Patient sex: M
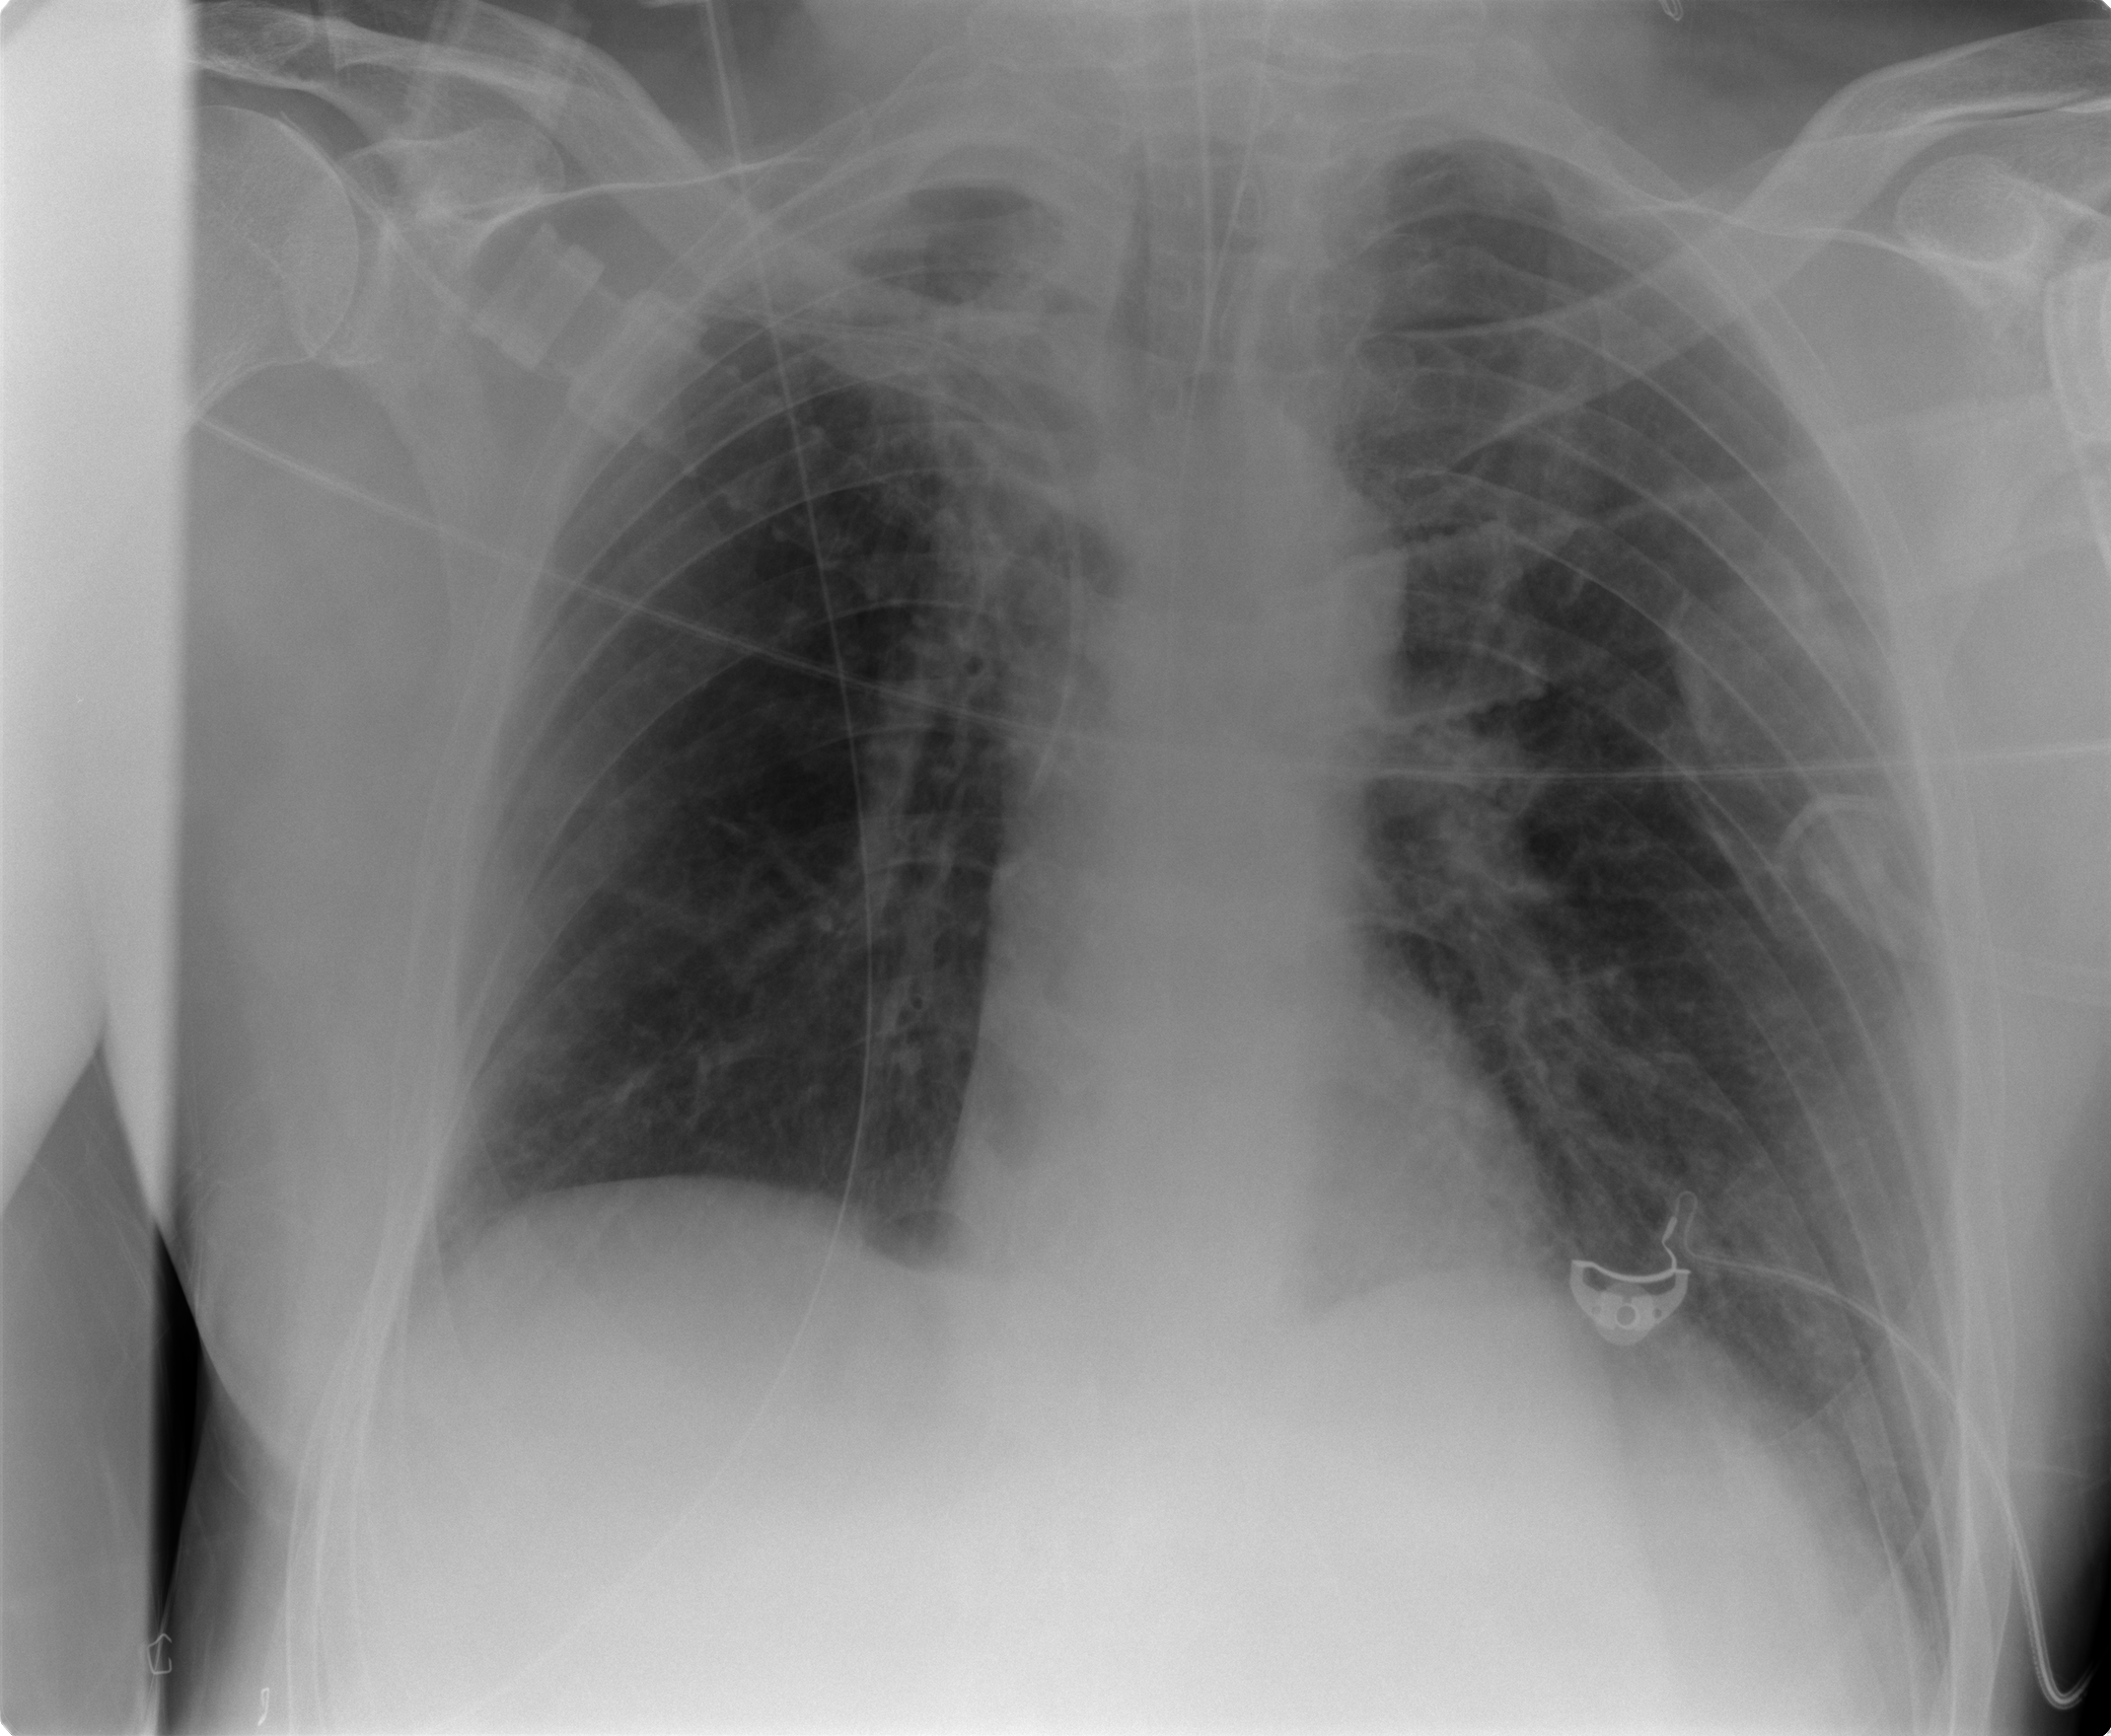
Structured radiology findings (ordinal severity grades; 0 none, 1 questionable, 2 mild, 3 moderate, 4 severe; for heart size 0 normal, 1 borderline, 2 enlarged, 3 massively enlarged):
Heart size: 0
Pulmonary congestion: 2
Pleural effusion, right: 0
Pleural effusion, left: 0
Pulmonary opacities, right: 0
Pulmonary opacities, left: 0
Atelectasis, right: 0
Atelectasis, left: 2